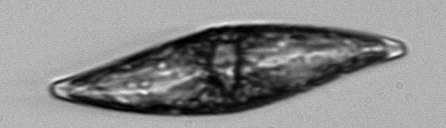
Label: Pleurosigma